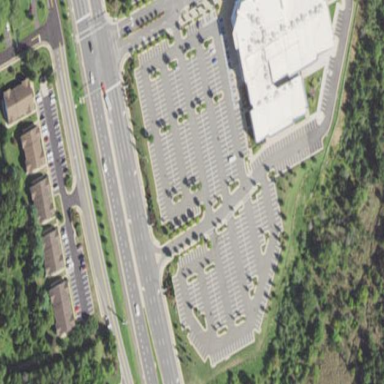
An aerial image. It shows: Parking area with surface.